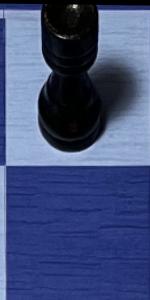
Label: Empty